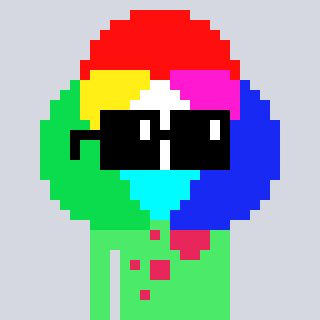
a pixel art character with square black sunglasses, a color circle-shaped head and a teal-colored body on a cool background